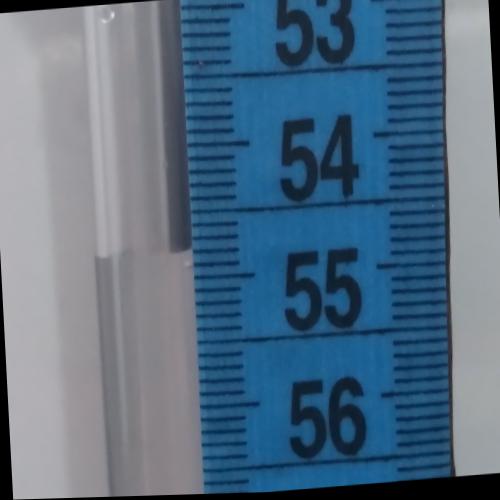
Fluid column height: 54.8 cm